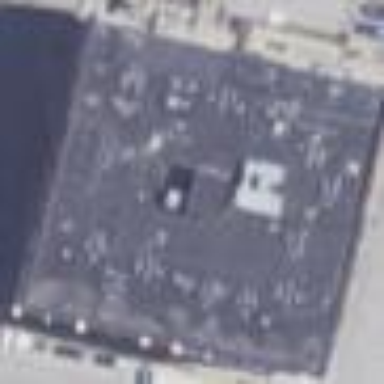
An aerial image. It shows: Commercial building.